Question: What is the result of this measurement?
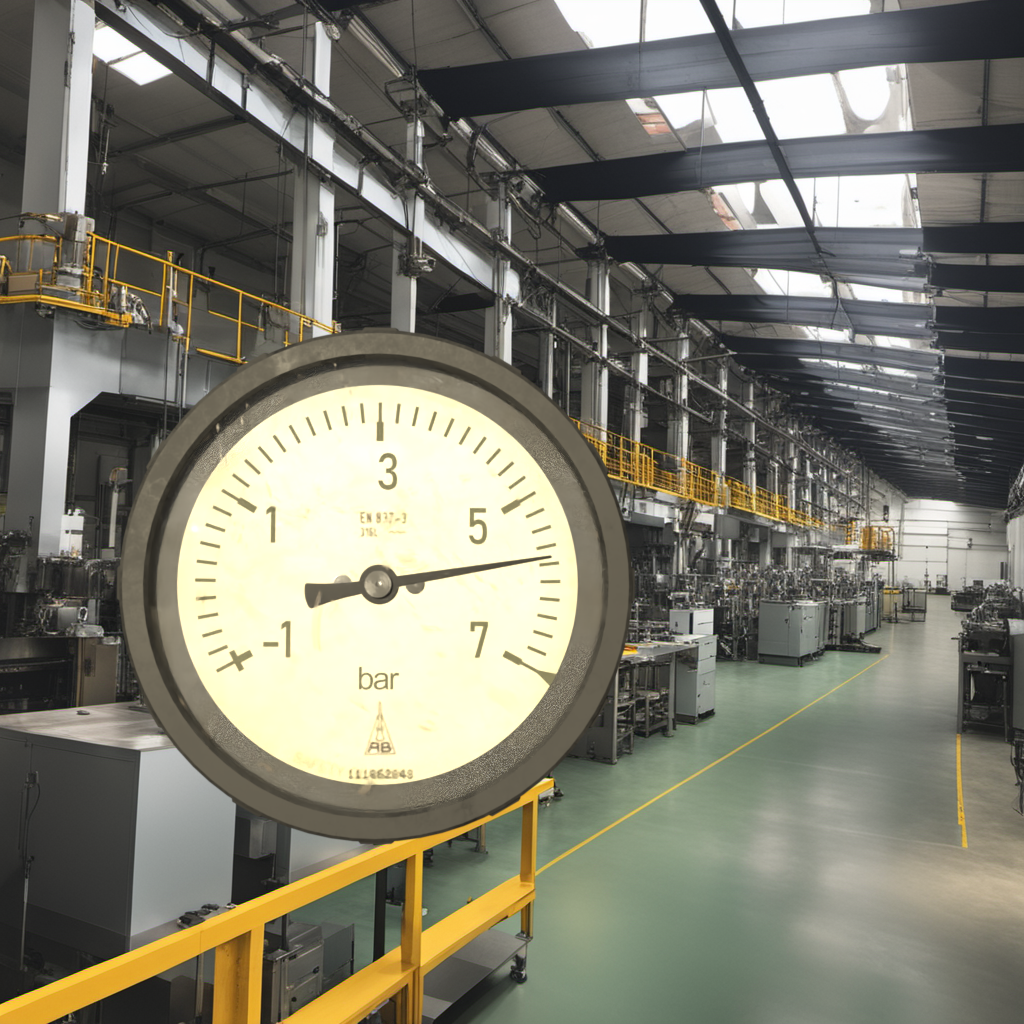
Answer: The result is 5.69
Question: What is the value range of this measurement?
Answer: The range is from -1 to 7
Question: What is the minimum and maximum value of this measurement?
Answer: The minimum value is -1 and the maximum value is 7